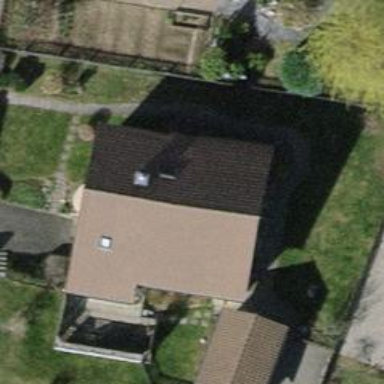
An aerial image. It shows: Detached building.